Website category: jobs
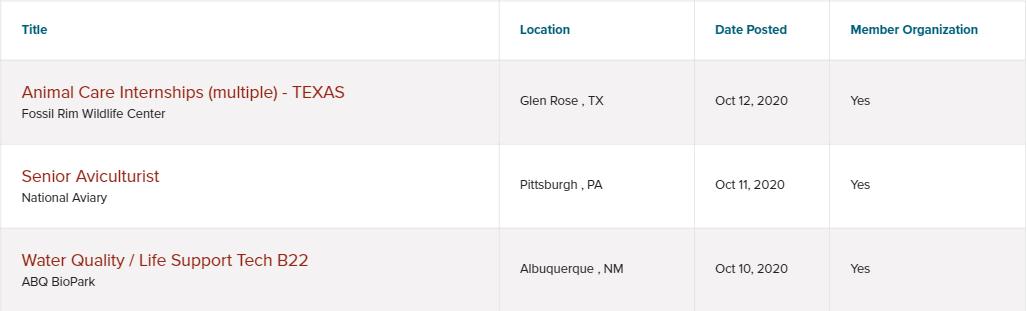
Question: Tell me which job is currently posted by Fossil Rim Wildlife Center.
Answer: Animal Care Internships (multiple) - TEXAS

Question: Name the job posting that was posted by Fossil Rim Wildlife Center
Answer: Animal Care Internships (multiple) - TEXAS

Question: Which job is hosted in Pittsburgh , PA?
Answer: Senior Aviculturist

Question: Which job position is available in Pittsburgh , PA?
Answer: Senior Aviculturist

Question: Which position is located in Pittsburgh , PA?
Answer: Senior Aviculturist

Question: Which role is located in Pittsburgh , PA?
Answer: Senior Aviculturist

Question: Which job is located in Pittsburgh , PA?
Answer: Senior Aviculturist

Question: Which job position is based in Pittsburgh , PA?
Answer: Senior Aviculturist

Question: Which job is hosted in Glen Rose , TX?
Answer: Animal Care Internships (multiple) - TEXAS

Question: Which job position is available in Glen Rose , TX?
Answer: Animal Care Internships (multiple) - TEXAS

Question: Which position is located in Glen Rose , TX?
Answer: Animal Care Internships (multiple) - TEXAS

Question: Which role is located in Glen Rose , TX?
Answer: Animal Care Internships (multiple) - TEXAS

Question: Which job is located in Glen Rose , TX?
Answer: Animal Care Internships (multiple) - TEXAS

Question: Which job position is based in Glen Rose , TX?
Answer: Animal Care Internships (multiple) - TEXAS

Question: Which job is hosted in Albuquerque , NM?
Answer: Water Quality / Life Support Tech B22

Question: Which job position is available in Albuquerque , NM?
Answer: Water Quality / Life Support Tech B22

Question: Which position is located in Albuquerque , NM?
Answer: Water Quality / Life Support Tech B22

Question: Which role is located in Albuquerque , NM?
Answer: Water Quality / Life Support Tech B22

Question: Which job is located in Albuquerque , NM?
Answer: Water Quality / Life Support Tech B22

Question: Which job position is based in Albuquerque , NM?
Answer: Water Quality / Life Support Tech B22